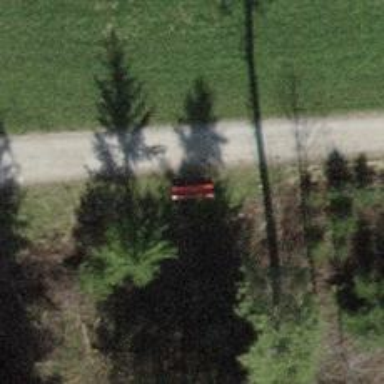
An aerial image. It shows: Bench.